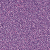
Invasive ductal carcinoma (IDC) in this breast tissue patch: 1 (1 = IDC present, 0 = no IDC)